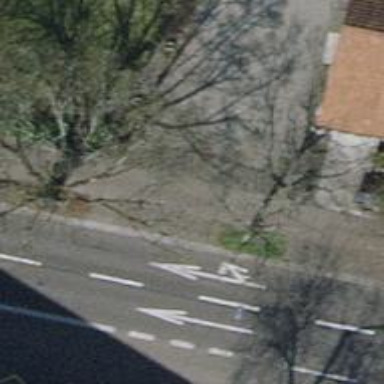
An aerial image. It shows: Unmarked crossing with traffic calming table.